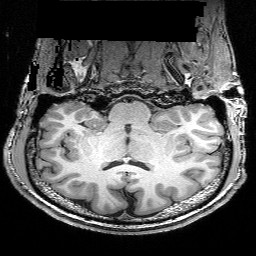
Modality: T1w
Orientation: sagittal
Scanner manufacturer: siemens
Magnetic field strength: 3 T
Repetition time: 2.25 s
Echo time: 0.00418 s